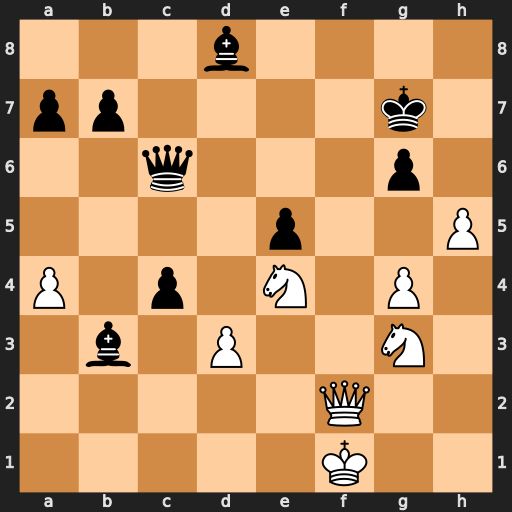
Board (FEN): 3b4/pp4k1/2q3p1/4p2P/P1p1N1P1/1b1P2N1/5Q2/5K2
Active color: w
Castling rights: -
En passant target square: -
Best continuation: h6+ Kg8 h7+ Kxh7 Qf7+ Kh8 Qf8+